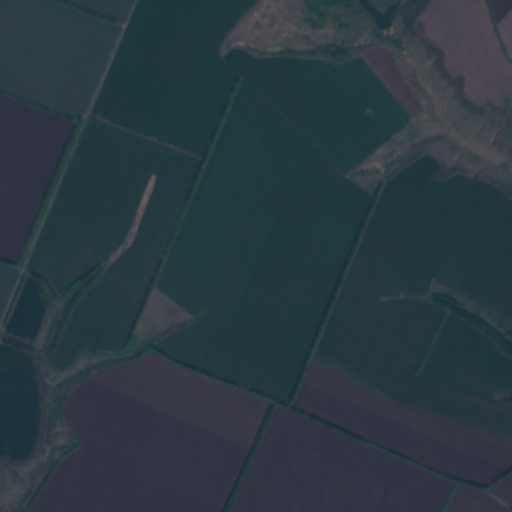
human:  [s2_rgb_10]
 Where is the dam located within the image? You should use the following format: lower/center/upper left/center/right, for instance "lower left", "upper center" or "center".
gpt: The dam is located in the upper right of the image.
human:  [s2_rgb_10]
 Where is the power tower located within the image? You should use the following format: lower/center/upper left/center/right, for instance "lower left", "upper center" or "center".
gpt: The power tower is located in the left of the image.
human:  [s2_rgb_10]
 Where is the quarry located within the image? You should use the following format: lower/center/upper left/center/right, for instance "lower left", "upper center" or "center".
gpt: There is no quarry in the image.